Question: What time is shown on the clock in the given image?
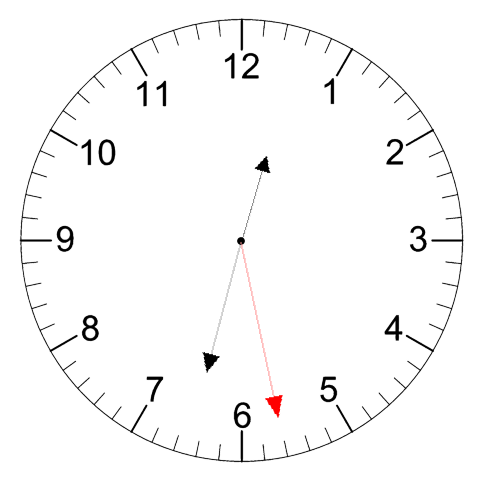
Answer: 12:32:28